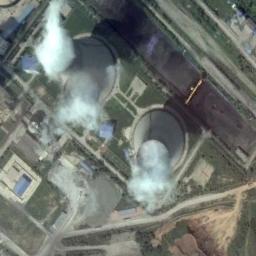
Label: thermal_power_station